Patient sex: M
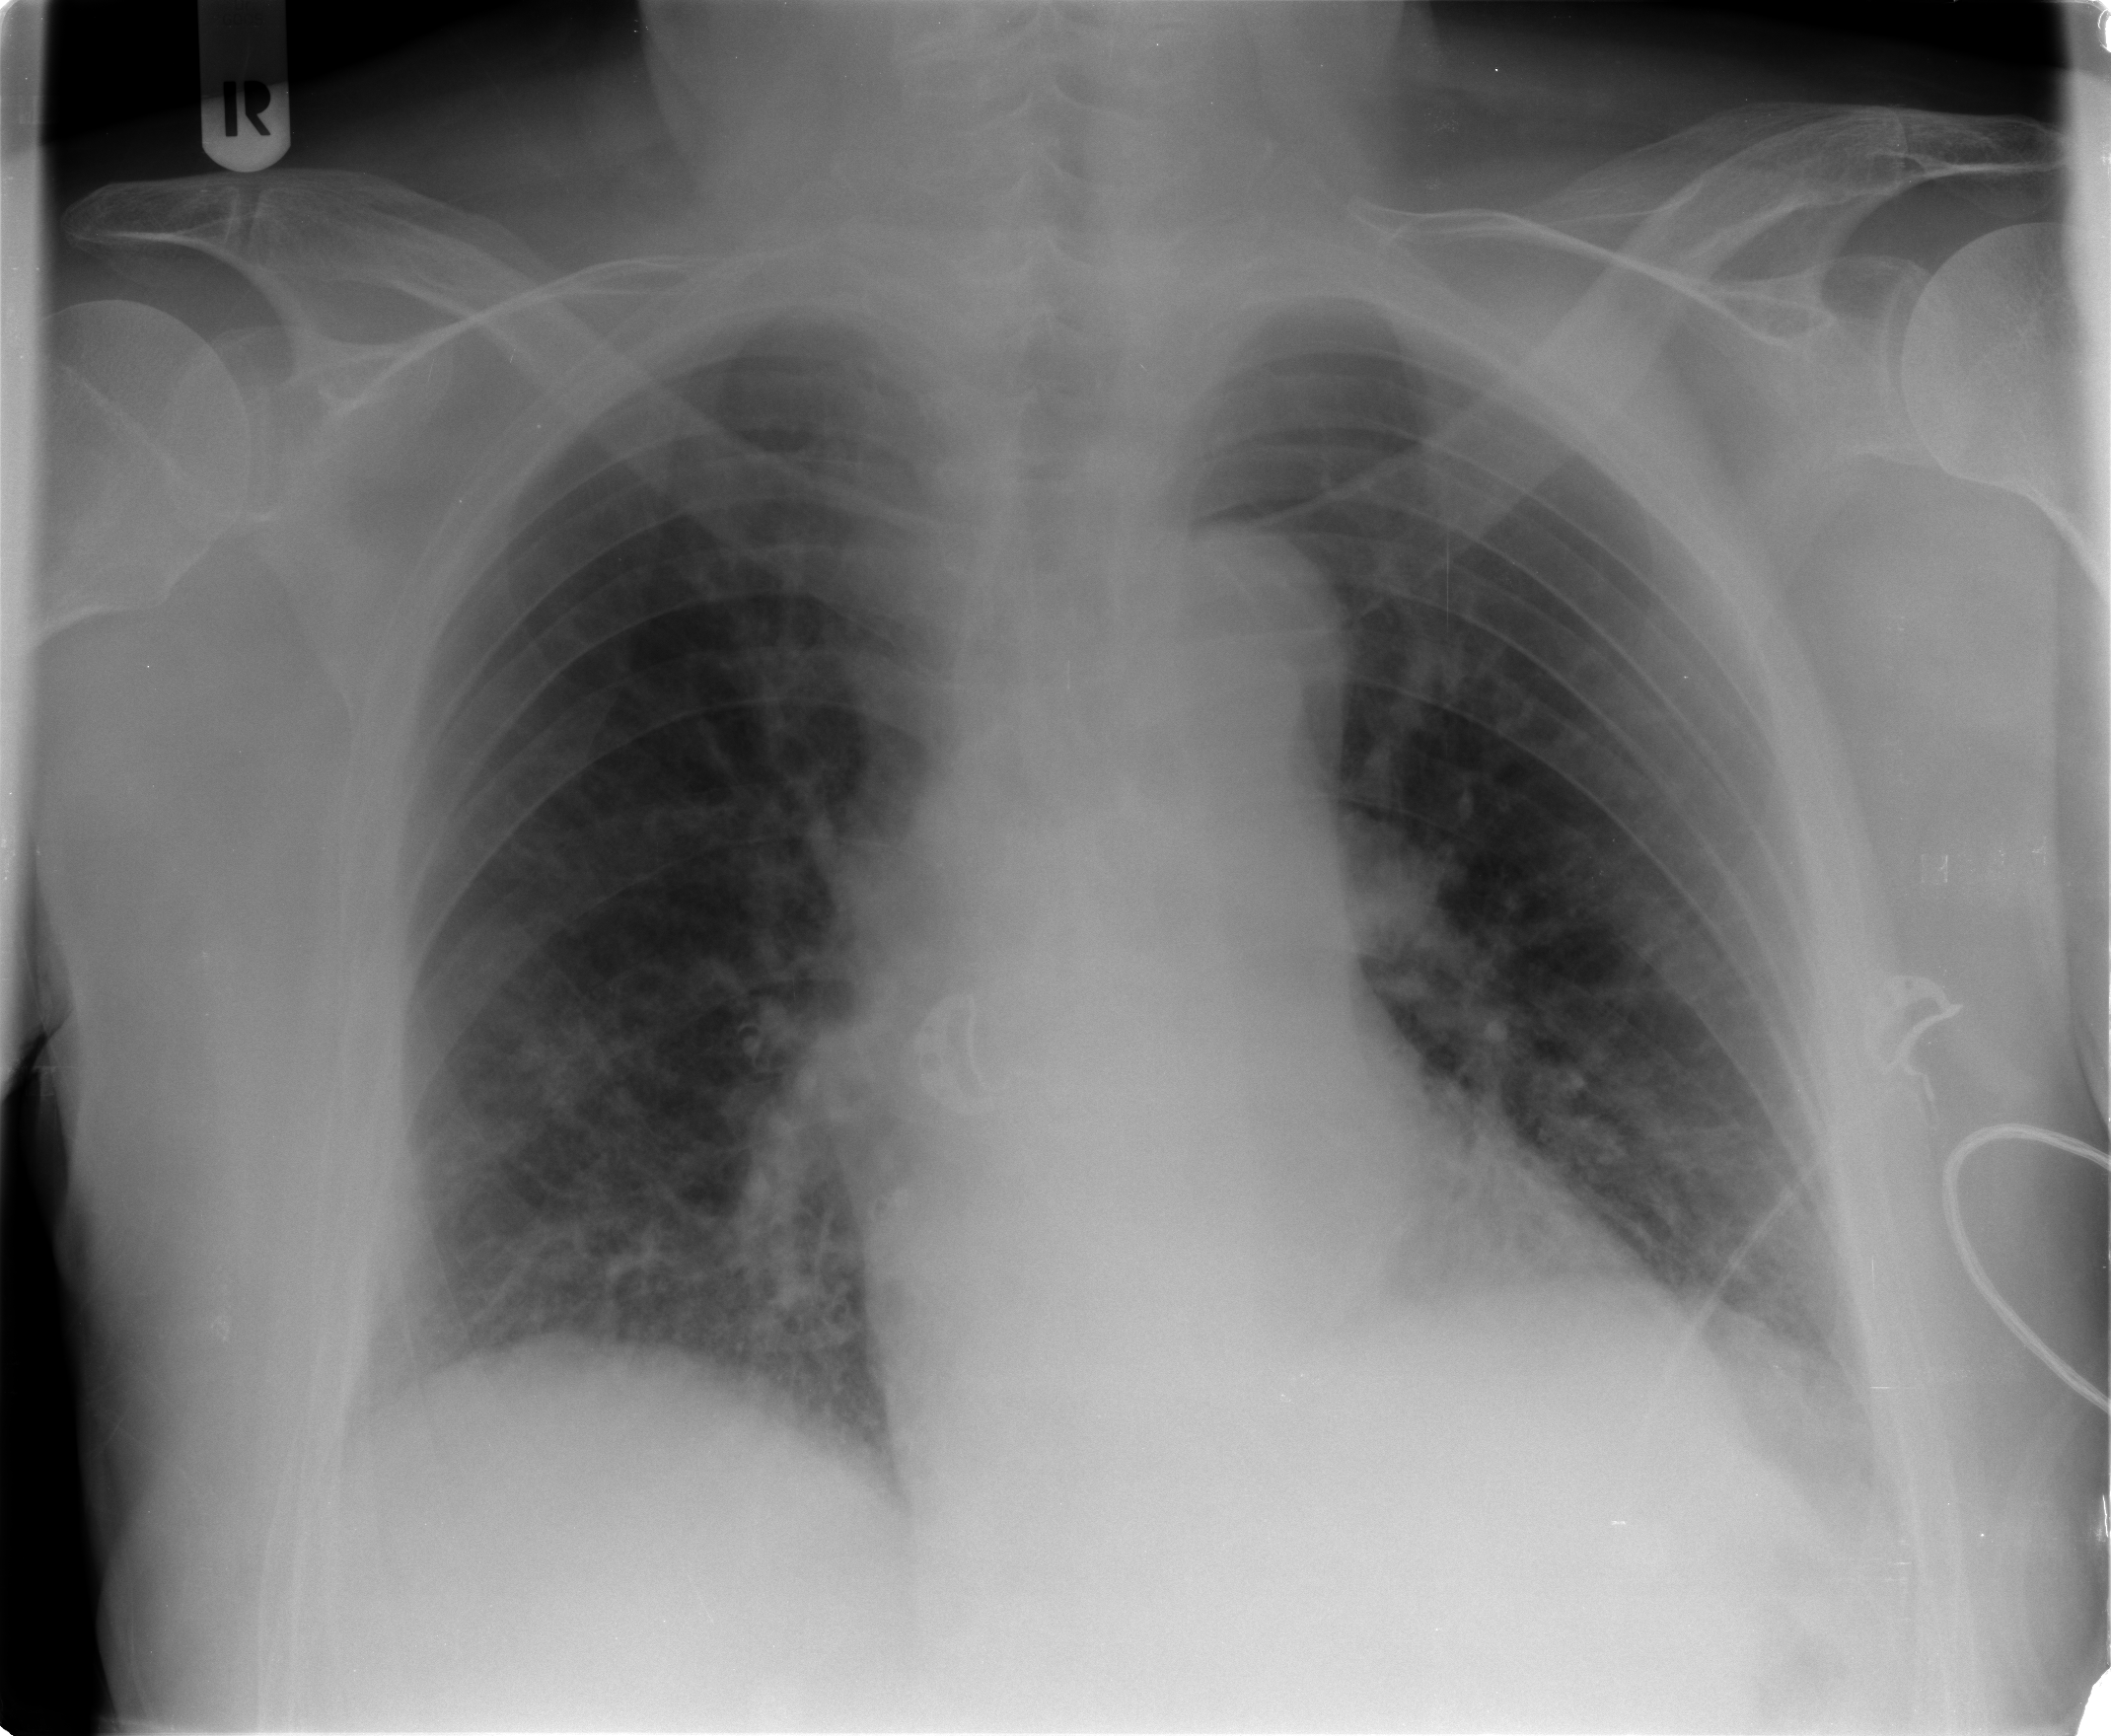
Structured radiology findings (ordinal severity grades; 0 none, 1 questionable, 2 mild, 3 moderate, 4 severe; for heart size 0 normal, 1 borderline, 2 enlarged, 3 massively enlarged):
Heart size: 2
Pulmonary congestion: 1
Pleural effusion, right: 0
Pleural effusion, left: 0
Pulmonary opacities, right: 0
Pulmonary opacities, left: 0
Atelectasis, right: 2
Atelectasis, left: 2